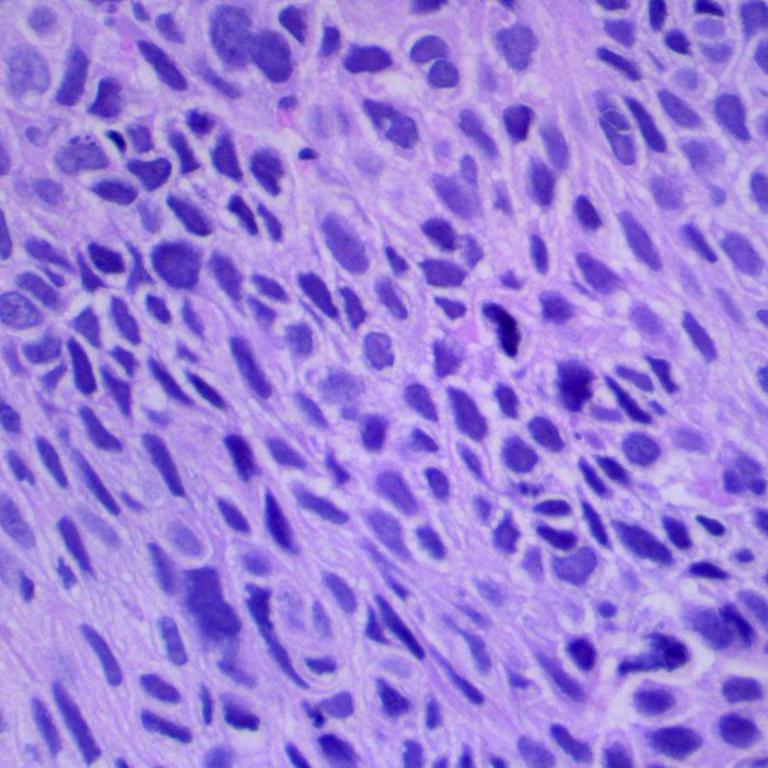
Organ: lung
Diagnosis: squamous carcinomas